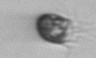
Label: Balanion